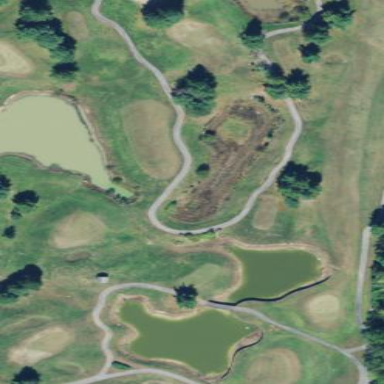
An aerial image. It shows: Designated golf cart path along service road.